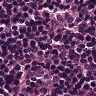
Metastatic tissue present: no